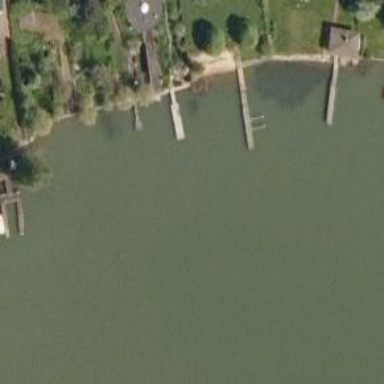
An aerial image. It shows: Man-made pier.